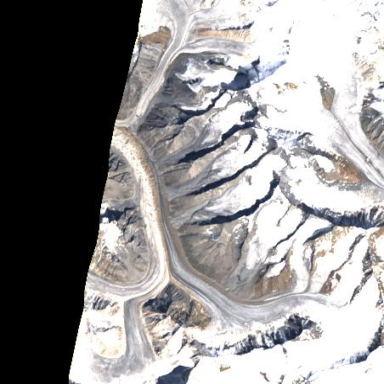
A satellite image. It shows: Stunning view of glacier.